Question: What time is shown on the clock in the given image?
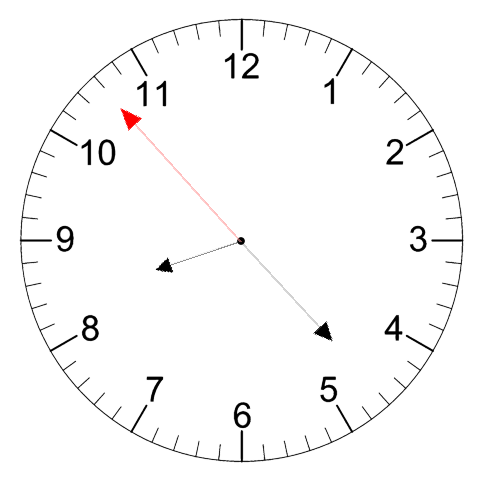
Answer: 08:22:53